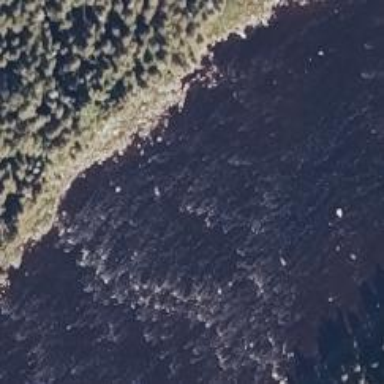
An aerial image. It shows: Scene featuring rapids in waterway.